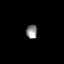
Tissue: skin
Cell type: Epithelial cells
Senescence score: 0.2349
Nuclear area (px): 151
Mean DAPI intensity: 139.523